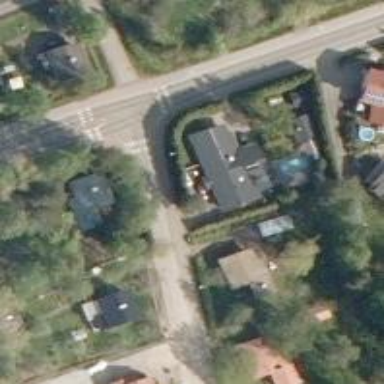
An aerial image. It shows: Uncontrolled zebra crossing on the road.